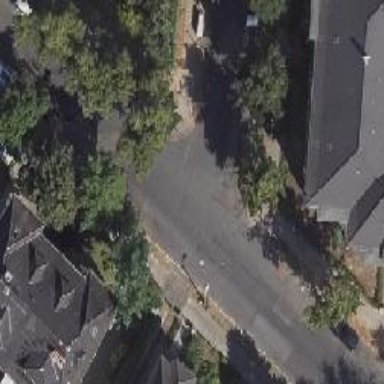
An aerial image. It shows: Residential road with asphalt surface. There are parallel on-street parking lanes on both sides.